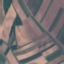
Land use / land cover class: PermanentCrop